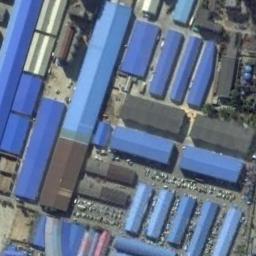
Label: industrial_area